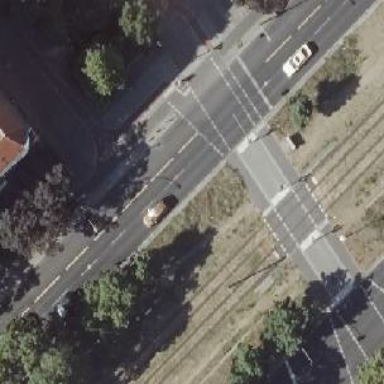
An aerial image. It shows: Primary highway with asphalt surface. There is parallel on-street parking available on the right side.